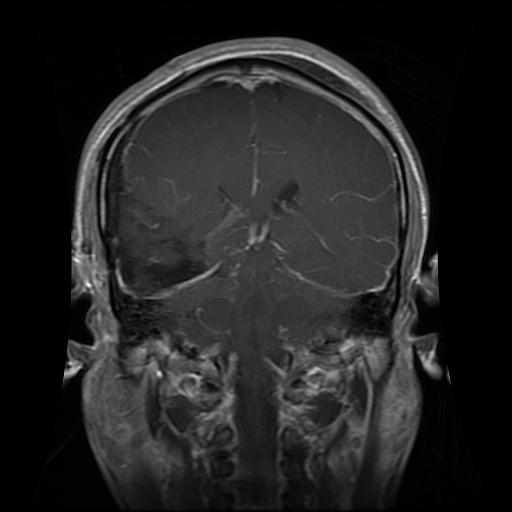
Label: glioma